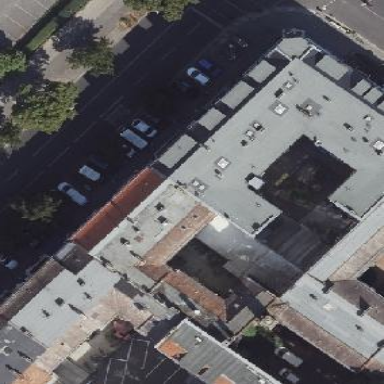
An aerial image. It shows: Apartments building with saltbox roof shape.